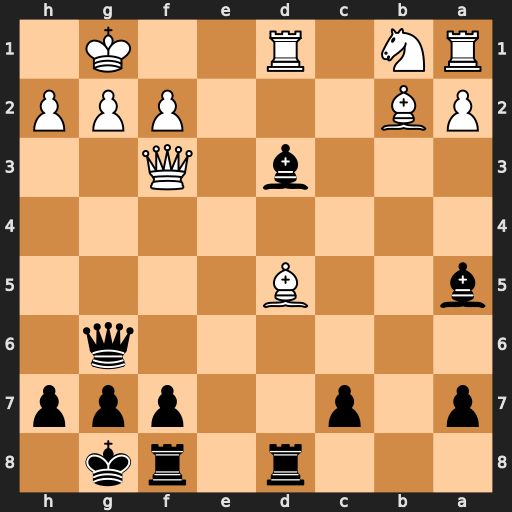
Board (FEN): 3r1rk1/p1p2ppp/6q1/b2B4/8/3b1Q2/PB3PPP/RN1R2K1
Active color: b
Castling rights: -
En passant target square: -
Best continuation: Rxd5 Qxd5 Be4 Qxe4 Qxe4